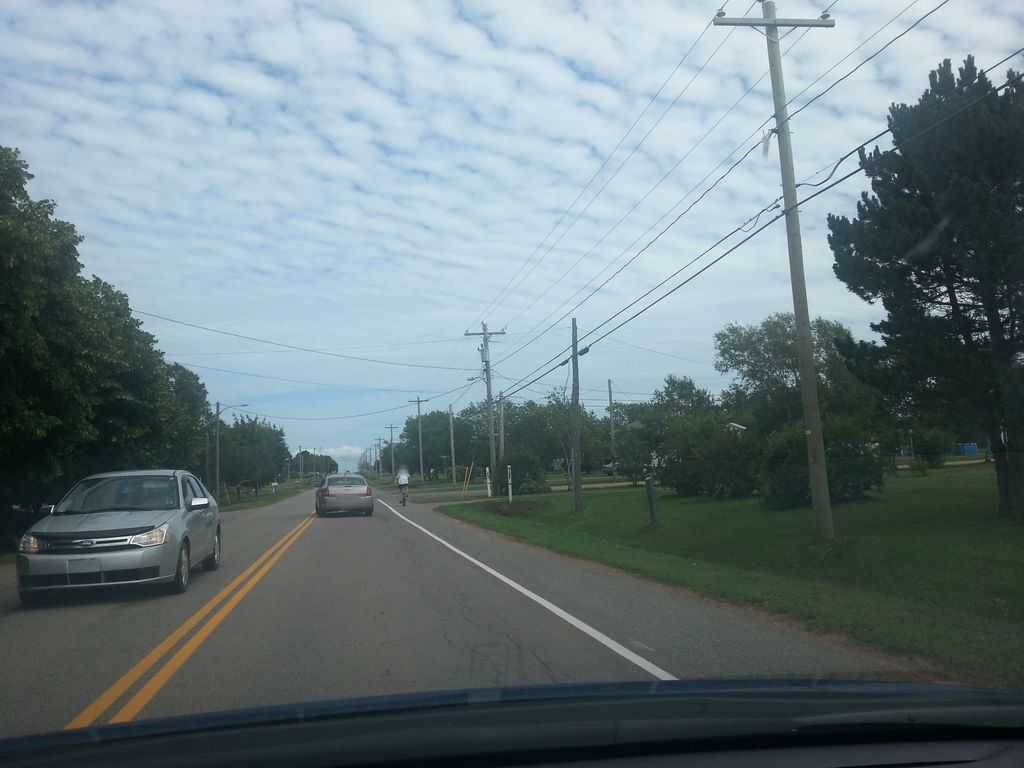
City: charlottetown